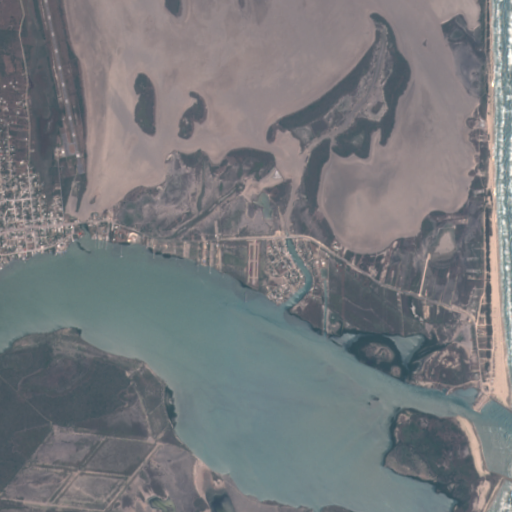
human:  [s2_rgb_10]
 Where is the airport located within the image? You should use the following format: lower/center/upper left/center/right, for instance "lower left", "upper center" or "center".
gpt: The airport is located in the upper left of the image.
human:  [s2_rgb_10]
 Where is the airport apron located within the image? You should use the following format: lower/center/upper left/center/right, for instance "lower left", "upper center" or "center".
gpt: The airport apron is located in the upper left of the image.
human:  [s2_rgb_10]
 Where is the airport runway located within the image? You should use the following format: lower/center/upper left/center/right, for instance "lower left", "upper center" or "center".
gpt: The airport runway is located in the upper left of the image.
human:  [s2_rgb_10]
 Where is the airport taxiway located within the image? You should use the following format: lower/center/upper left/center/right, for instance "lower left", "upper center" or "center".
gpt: The airport taxiway is located in the upper left of the image.
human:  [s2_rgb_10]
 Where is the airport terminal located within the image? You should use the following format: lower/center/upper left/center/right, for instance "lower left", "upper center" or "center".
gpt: The airport terminal is located in the upper left of the image.
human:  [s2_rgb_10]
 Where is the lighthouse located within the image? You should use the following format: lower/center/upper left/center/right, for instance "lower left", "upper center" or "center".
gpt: The lighthouse is located in the lower right of the image.
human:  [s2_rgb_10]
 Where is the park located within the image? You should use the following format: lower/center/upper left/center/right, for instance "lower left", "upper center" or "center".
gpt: The park is located in the center left of the image.
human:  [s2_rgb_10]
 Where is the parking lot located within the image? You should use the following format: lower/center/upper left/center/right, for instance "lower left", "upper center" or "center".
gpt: The parking lot is located in the upper left of the image.
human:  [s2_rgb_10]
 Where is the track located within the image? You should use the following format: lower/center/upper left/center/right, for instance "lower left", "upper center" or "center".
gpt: There is no track in the image.